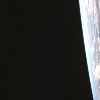
Label: space